Question: I would like to implement a feature in a python pyqt GUI similar to something that I have seen in AstroImageJ, where you can adjust the contrast of an image.
AstroImageJ contrast adjustment example

I am new to Python and haven't found any way to do this yet. Maybe matplotlib widgets or artists offer such functionality?
Also sorry if the title is confusing. I welcome any suggestions for improvement!
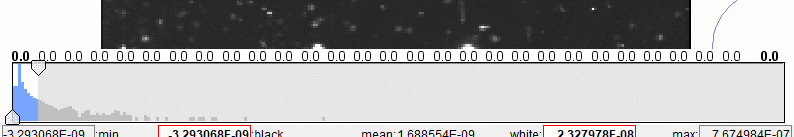
Answer: So I think I have finally come to a solution however it can probably be improved a lot. I post the code for a working example here however it's rather long and also includes some other methods to zoom and pan in the image. If anyone would like to try it out and give me some feedback you are very welcome!
Also sometimes, when I close the window, I get this error message several times:
'''
Exception ignored in: <function WeakMethod.__new__.<locals>._cb at 0x00000193A3D7C7B8>
Traceback (most recent call last):
File "C:\Users\mapf\Anaconda3\lib\weakref.py", line 58, in _cb
File "C:\Users\mapf\Anaconda3\lib\site-packages\matplotlib\cbook\__init__.py", line 182, in _remove_proxy
File "C:\Users\mapf\Anaconda3\lib\weakref.py", line 74, in __eq__
TypeError: isinstance() arg 2 must be a type or tuple of types
'''
This is what it looks like:
<URL>
Here is the code:
'''
import sys
import numpy as np
import copy
import matplotlib.pyplot as plt
from matplotlib.text import Annotation
import matplotlib.patheffects as PathEffects
from matplotlib.backends.backend_qt5agg import \
FigureCanvasQTAgg as FigureCanvas
from matplotlib.patches import Rectangle
from PyQt5.QtWidgets import QDialog, QApplication, QGridLayout
from astropy.visualization import ImageNormalize, LinearStretch, ZScaleInterval
class IDAnnotation(Annotation):
def __init__(
self, text, position, ha='center', rotation=0, fontsize=15,
picker=False, zorder=3, clip_on=True, identifier='',
verticalalignment='baseline'
):
super().__init__(
text, position, ha=ha, rotation=rotation, fontsize=fontsize,
picker=picker, zorder=zorder, clip_on=clip_on,
verticalalignment=verticalalignment
)
self._id = identifier
def get_id(self):
return self._id
def set_id(self, identifier):
self._id = identifier
class ImageFigure:
def __init__(self, image):
self.fig, self.ax = plt.subplots()
self.canvas = FigureCanvas(self.fig)
self.base_image = image
self.base_image[np.where(self.base_image < 0)] = 0
self.image = copy.deepcopy(self.base_image)
self.norm = ImageNormalize(
self.image, stretch=LinearStretch(),
interval=ZScaleInterval()
)
self.image_artist = self.ax.imshow(
image, cmap='gray', interpolation='nearest', norm=self.norm
)
self.clim = self.image_artist.get_clim()
self.base_scale = 2.0
self.base_xlim = self.ax.get_xlim()
self.base_ylim = self.ax.get_ylim()
self.new_xlim = [0, 1]
self.new_ylim = [0, 1]
self.x_press = 0
self.y_press = 0
self.fig.canvas.mpl_connect('scroll_event', self.zoom)
self.fig.canvas.mpl_connect('button_press_event', self.pan_press)
self.fig.canvas.mpl_connect('motion_notify_event', self.pan_move)
self.hist = np.hstack(self.base_image)
self.hist = np.delete(self.hist, np.where(self.hist == 0))
self.contrast = HistogramFigure(self.hist, self.clim)
# self.contrast.fig.canvas.mpl_connect(
# 'button_release_event', self.adjust_contrast
# )
self.contrast.fig.canvas.mpl_connect(
'motion_notify_event', self.adjust_contrast
)
def adjust_contrast(self, event):
self.contrast.on_move_event(event)
low_in = self.contrast.lclim
high_in = self.contrast.uclim
self.image_artist.set_clim(low_in, high_in)
self.canvas.draw_idle()
def zoom(self, event):
xdata = event.xdata
ydata = event.ydata
if xdata is None or ydata is None:
pass
else:
cur_xlim = self.ax.get_xlim()
cur_ylim = self.ax.get_ylim()
x_left = xdata - cur_xlim[0]
x_right = cur_xlim[1] - xdata
y_top = ydata - cur_ylim[0]
y_bottom = cur_ylim[1] - ydata
if event.button == 'up':
scale_factor = 1 / self.base_scale
elif event.button == 'down':
scale_factor = self.base_scale
else:
scale_factor = 1
new_xlim = [
xdata - x_left*scale_factor, xdata + x_right*scale_factor
]
new_ylim = [
ydata - y_top*scale_factor, ydata + y_bottom*scale_factor
]
# intercept new plot parameters if they are out of bound
self.new_xlim, self.new_ylim = check_limits(
self.base_xlim, self.base_ylim, new_xlim, new_ylim
)
self.ax.set_xlim(self.new_xlim)
self.ax.set_ylim(self.new_ylim)
self.canvas.draw()
def pan_press(self, event):
if event.button == 1:
if event.xdata is None or event.ydata is None:
pass
else:
self.x_press = event.xdata
self.y_press = event.ydata
def pan_move(self, event):
if event.button == 1:
xdata = event.xdata
ydata = event.ydata
if xdata is None or ydata is None:
pass
else:
cur_xlim = self.ax.get_xlim()
cur_ylim = self.ax.get_ylim()
dx = xdata - self.x_press
dy = ydata - self.y_press
new_xlim = [cur_xlim[0] - dx, cur_xlim[1] - dx]
new_ylim = [cur_ylim[0] - dy, cur_ylim[1] - dy]
# intercept new plot parameters that are out of bound
new_xlim, new_ylim = check_limits(
self.base_xlim, self.base_ylim, new_xlim, new_ylim
)
self.ax.set_xlim(new_xlim)
self.ax.set_ylim(new_ylim)
self.canvas.draw()
class HistogramFigure:
def __init__(self, image, clim):
self.fig, self.ax = plt.subplots()
self.canvas = FigureCanvas(self.fig)
self.image = image
self.clim = clim
self.uclim = self.clim[1]
self.lclim = self.clim[0]
self.nbins = 20
self.dragged = None
self.pick_pos = None
self.uclim_hightlight = False
self.lclim_hightlight = False
self.dummy_patches = [False, False]
self.cropped_patches_index = [0, 0]
self.canvas.setMaximumHeight(100)
self.fig.subplots_adjust(left=0.07, right=0.98, bottom=0.1, top=0.75)
self.ax.tick_params(
axis="both", labelsize=6, left=True, top=True, labelleft=True,
labeltop=True, bottom=False, labelbottom=False
)
self.ax.tick_params(which='minor', bottom=False, top=True)
self.bins = np.geomspace(
min(self.image), max(self.image), self.nbins
)
_, _, self.patches = self.ax.hist(
self.image, bins=self.bins, log=True, zorder=1
)
self.ax.set_xscale("log", nonposx='clip')
self.color_patches()
self.ax.margins(0, 0.1)
self.uclim_marker = IDAnnotation(
r'$\blacktriangledown$',
(self.uclim, self.ax.get_ylim()[1]/6),
ha='center', fontsize=15, picker=True, zorder=3, clip_on=False,
identifier='uclim'
)
self.lclim_marker = IDAnnotation(
r'$\blacktriangle$',
(self.lclim+self.ax.get_xlim()[0], self.ax.get_ylim()[0]*16),
ha='center', verticalalignment='top', fontsize=15, picker=True,
zorder=2, clip_on=False, identifier='lclim'
)
self.ax.add_artist(self.uclim_marker)
self.ax.add_artist(self.lclim_marker)
self.fig.canvas.mpl_connect('pick_event', self.on_pick_event)
self.fig.canvas.mpl_connect(
'motion_notify_event', self.highlight_picker
)
self.fig.canvas.mpl_connect(
'button_release_event', self.on_release_event
)
self.fig.canvas.mpl_connect(
'button_press_event', self.on_button_press_event
)
self.canvas.draw()
def color_patches(self):
j = 0
i = self.bins[j]
overlap = False
while i < self.lclim:
self.patches[j].set_facecolor('gray')
j += 1
i = self.bins[j]
if j > 0:
self.cropped_patches_index[0] = j - 1
self.patches[j - 1].set_width(self.lclim - self.bins[j - 1])
self.patches[j - 1].set_facecolor('gray')
if self.uclim <= self.bins[j]:
width = self.uclim - self.lclim
overlap = True
else:
width = self.bins[j] - self.lclim
if self.dummy_patches[0]:
self.dummy_patches[0].set_xy(
(self.lclim, self.patches[j - 1].get_y())
)
self.dummy_patches[0].set_width(width)
self.dummy_patches[0].set_height(
self.patches[j - 1].get_height())
else:
self.dummy_patches[0] = Rectangle(
(self.lclim, self.patches[j - 1].get_y()),
width=width, linewidth=0,
height=self.patches[j - 1].get_height(), color='c'
)
self.ax.add_artist(self.dummy_patches[0])
if not overlap:
while np.logical_and(
i < np.max(self.bins), i < self.uclim
):
self.patches[j].set_facecolor('c')
j += 1
i = self.bins[j]
self.cropped_patches_index[1] = j-1
self.patches[j-1].set_width(self.uclim - self.bins[j-1])
self.patches[j-1].set_facecolor('c')
if self.dummy_patches[1]:
self.dummy_patches[1].set_xy(
(self.uclim, self.patches[j-1].get_y())
)
self.dummy_patches[1].set_width(self.bins[j]-self.uclim)
self.dummy_patches[1].set_height(self.patches[j-1].get_height())
else:
self.dummy_patches[1] = Rectangle(
(self.uclim, self.patches[j-1].get_y()),
width=self.bins[j]-self.uclim, linewidth=0,
height=self.patches[j-1].get_height(), color='gray'
)
self.ax.add_artist(self.dummy_patches[1])
while i < max(self.bins):
self.patches[j].set_facecolor('gray')
j += 1
i = self.bins[j]
def add_dummy(self, j, colors, limit):
if colors[0] == 'gray':
idx = 0
else:
idx = 1
self.cropped_patches_index[idx] = j
self.patches[j].set_width(limit - self.bins[j])
self.patches[j].set_facecolor(colors[0])
self.dummy_patches[idx].set_xy((limit, self.patches[j].get_y()))
self.dummy_patches[idx].set_width(self.bins[j]-limit)
self.dummy_patches[idx].set_height(self.patches[j].get_height())
# self.dummy_patches[0] = Rectangle(
# (limit, self.patches[j].get_y()),
# width=self.bins[j]-limit, linewidth=0,
# height=self.patches[j].get_height(),
# color=colors[1]
# )
# self.ax.add_artist(self.dummy_patches[0])
def on_pick_event(self, event):
"""
Store which text object was picked and were the pick event occurs.
"""
if isinstance(event.artist, Annotation):
self.dragged = event.artist
inv = self.ax.transData.inverted()
self.pick_pos = inv.transform(
(event.mouseevent.x, event.mouseevent.y)
)[0]
if self.pick_pos < self.ax.get_xlim()[0]:
self.pick_pos = self.ax.get_xlim()[0]
if self.pick_pos > self.ax.get_xlim()[1]:
self.pick_pos = self.ax.get_xlim()[1]
return True
def on_button_press_event(self, event):
if np.logical_and(
event.button == 1,
self.lclim_marker.contains(event)[0]
== self.uclim_marker.contains(event)[0]
):
inv = self.ax.transData.inverted()
self.pick_pos = inv.transform(
(event.x, event.y)
)[0]
def on_release_event(self, _):
if self.dragged is not None:
self.dragged = None
def on_move_event(self, event):
"""Update text position and redraw"""
if event.button == 1:
inv = self.ax.transData.inverted()
new_pos = (inv.transform((event.x, event.y))[0])
if self.dragged is not None:
old_pos = self.dragged.get_position()
if self.dragged.get_id() == 'lclim':
if new_pos < self.ax.get_xlim()[0]:
new_pos = self.ax.get_xlim()[0]
self.lclim = new_pos
if self.lclim > self.uclim:
self.lclim = self.uclim*0.999
self.dragged.set_position(
(self.lclim, old_pos[1])
)
self.patches[
self.cropped_patches_index[0]].set_width(
self.bins[self.cropped_patches_index[0] + 1]
- self.bins[self.cropped_patches_index[0]]
)
elif self.dragged.get_id() == 'uclim':
if new_pos > self.ax.get_xlim()[1]:
new_pos = self.ax.get_xlim()[1]
self.uclim = new_pos
if self.uclim < self.lclim:
self.uclim = self.lclim*1.001
self.dragged.set_position(
(self.uclim, old_pos[1])
)
self.patches[
self.cropped_patches_index[1]].set_width(
self.bins[self.cropped_patches_index[1] + 1]
- self.bins[self.cropped_patches_index[1]]
)
else:
pass
# self.dummy_patches = []
self.color_patches()
self.ax.figure.canvas.draw()
else:
pass
return True
def highlight_picker(self, event):
if event.button == 1:
pass
else:
if self.uclim_marker.contains(event)[0]:
if not self.uclim_hightlight:
self.uclim_hightlight = True
self.uclim_marker.set_path_effects(
[PathEffects.withStroke(linewidth=2, foreground="c")]
)
self.ax.figure.canvas.draw()
else:
pass
else:
if self.uclim_hightlight:
self.uclim_hightlight = False
self.uclim_marker.set_path_effects(
[PathEffects.Normal()]
)
self.ax.figure.canvas.draw()
else:
pass
if self.lclim_marker.contains(event)[0]:
if self.lclim_hightlight:
pass
else:
self.lclim_hightlight = True
self.lclim_marker.set_path_effects(
[PathEffects.withStroke(linewidth=2, foreground="c")]
)
self.ax.figure.canvas.draw()
else:
if self.lclim_hightlight:
self.lclim_hightlight = False
self.lclim_marker.set_path_effects(
[PathEffects.Normal()]
)
self.ax.figure.canvas.draw()
else:
pass
return True
class MainWindow(QDialog):
def __init__(self):
super().__init__()
self.img = np.random.random((500, 500))
self.layout = None
self.image = None
self.contrast = None
self.create_widgets()
def create_widgets(self):
self.layout = QGridLayout(self)
self.image = ImageFigure(self.img)
self.contrast = self.image.contrast
self.layout.addWidget(self.image.canvas, 0, 0)
self.layout.addWidget(self.contrast.canvas, 1, 0)
def check_limits(base_xlim, base_ylim, new_xlim, new_ylim):
if new_xlim[0] < base_xlim[0]:
overlap = base_xlim[0] - new_xlim[0]
new_xlim[0] = base_xlim[0]
if new_xlim[1] + overlap > base_xlim[1]:
new_xlim[1] = base_xlim[1]
else:
new_xlim[1] += overlap
if new_xlim[1] > base_xlim[1]:
overlap = new_xlim[1] - base_xlim[1]
new_xlim[1] = base_xlim[1]
if new_xlim[0] - overlap < base_xlim[0]:
new_xlim[0] = base_xlim[0]
else:
new_xlim[0] -= overlap
if new_ylim[1] < base_ylim[1]:
overlap = base_ylim[1] - new_ylim[1]
new_ylim[1] = base_ylim[1]
if new_ylim[0] + overlap > base_ylim[0]:
new_ylim[0] = base_ylim[0]
else:
new_ylim[0] += overlap
if new_ylim[0] > base_ylim[0]:
overlap = new_ylim[0] - base_ylim[0]
new_ylim[0] = base_ylim[0]
if new_ylim[1] - overlap < base_ylim[1]:
new_ylim[1] = base_ylim[1]
else:
new_ylim[1] -= overlap
return new_xlim, new_ylim
if __name__ == '__main__':
app = QApplication(sys.argv)
GUI = MainWindow()
GUI.show()
sys.exit(app.exec_())
'''